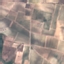
Label: PermanentCrop